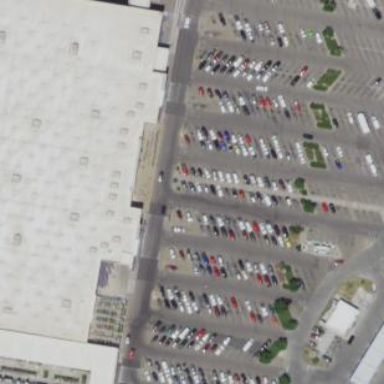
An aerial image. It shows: Parking area with surface.